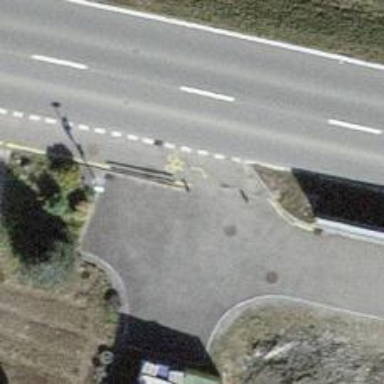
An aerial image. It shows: Bollard.